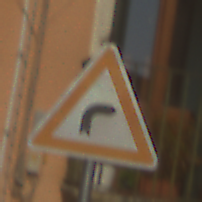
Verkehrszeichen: KurveRechts
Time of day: MorningAfternoon
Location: Outdoor (Urban)
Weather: Clear
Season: NotSpecified
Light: Natural